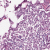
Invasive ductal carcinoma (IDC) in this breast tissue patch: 1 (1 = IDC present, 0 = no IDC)